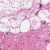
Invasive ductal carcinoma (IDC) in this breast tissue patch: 0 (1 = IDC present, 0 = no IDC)